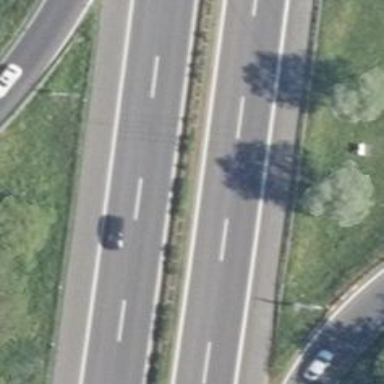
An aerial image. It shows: Asphalt motorway.